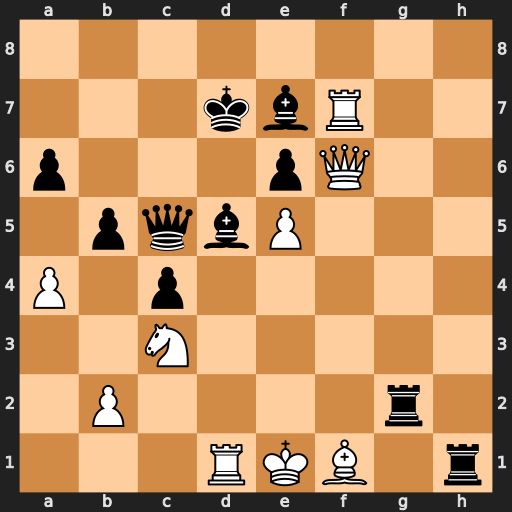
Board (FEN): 8/3kbR2/p3pQ2/1pqbP3/P1p5/2N5/1P4r1/3RKB1r
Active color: w
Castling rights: -
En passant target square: -
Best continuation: Nxd5 Rxf1+ Qxf1